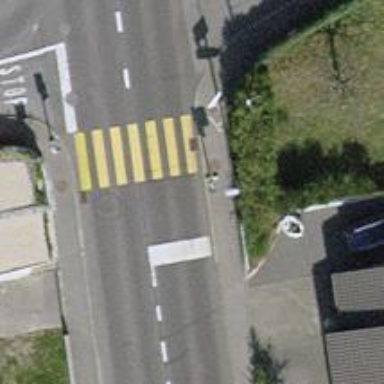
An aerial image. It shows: Crossing with traffic signals.